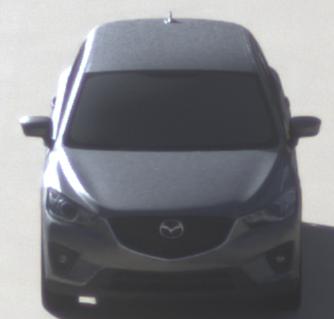
Make: Mazda
Model: CX-5 2.0 SKYACTIV-G 160
Detailed model: CX-5 (GH)
Model produced from: 2012/04
Model produced until: 2015/02
Doors: 5
Color: gray
Road condition: dry road
Daytime: morning or afternoon
Contrast: high contrast